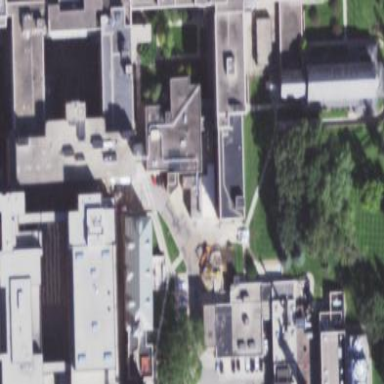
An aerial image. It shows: Hospital building.